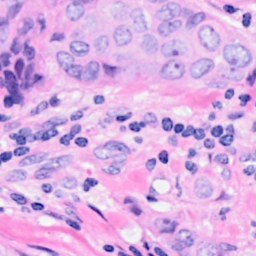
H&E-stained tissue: Breast